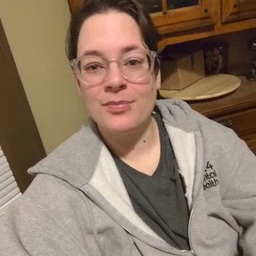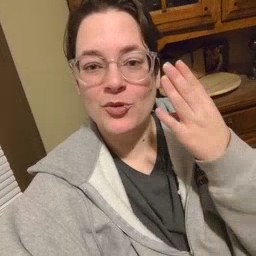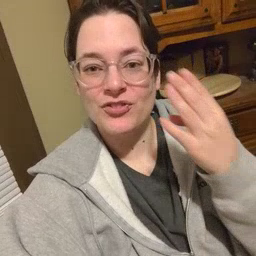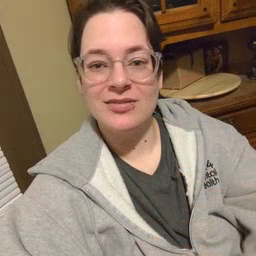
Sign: morning